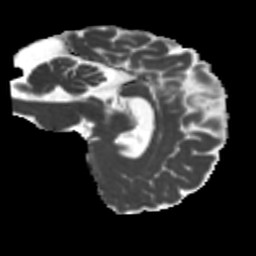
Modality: MD
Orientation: sagittal
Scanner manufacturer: siemens
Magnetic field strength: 3 T
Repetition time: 4 s
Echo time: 0.0594 s